Question: I'm having an issue with JEditable on a JQuery data table, such that when a field is clicked on to enable the JEditable text box, the row height that contains the box changes even though there is plenty of room for it which is quite undesirable.
There also seems to be some padding in the text box that I cannot remove which pushes any text below the visible range of the text box as shown below...

The code is as follows...
.js
'''
$(document).ready(function () {
var oTable = $('#spellTable0').dataTable({
"sScrollY": "650px",
"bPaginate": false,
"bScrollCollapse": true,
"bAutoWidth": true,
"bSort": false
})
oTable.$('.SpellNoCol-Edit').editable('test.php', {
"callback": function (sValue, y) {
var aPos = oTable.fnGetPosition(this);
oTable.fnUpdate(sValue, aPos[0], aPos[1]);
},
"submitdata": function (value, settings) {
return {
"row_id": this.parentNode.getAttribute('PatientID'),
"column": oTable.fnGetPosition(this)[2]
};
},
"height": "24px",
"width": "100%"
});
$(window).on('resize', function () {
oTable.fnAdjustColumnSizing();
});
'''
Table definition and Row definitions
'''
<table id="spellTable0" class="table table-condensed" style="border:none">
<tr class="SpellWarningRow; DropDownChild" style="border-collapse:collapse;background-color:khaki">
<tr class="SpellRow; DropDownChild" id="duplicateRow" style="border-collapse:collapse;background-color:oldlace>
'''
Are there any parameters that I am unaware of to stop this happing?
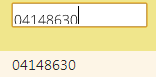
Answer: Found the solution, it seems that JEditable always adds a little extra when its active and unfortunately that cannot be avoided completely. However the majority of the issue was with a checkbox that was adding height to the row, making that smaller fixed the size jumping issue.
It was also possible to manually set the width and height through the intialisation code.
'''
$('.colClass1').editable('', {
event: "click",
"style": "inherit",
"width": ($('.colClass1').width()-15) + "px",
"height": ($('.colClass1').height() + 8) + "px",
"callback": function (sValue, y) {
var aPos = oTable.fnGetPosition(this);
oTable.fnUpdate(sValue, aPos[0], aPos[1]);
},
"submitdata": function (value, settings) {
return {
"row_id": this.parentNode.getAttribute('AttributeX'),
"column": oTable.fnGetPosition(this)[2]
};
},
"cssclass": "~/Content/themes/header-table/editable.css",
});
'''